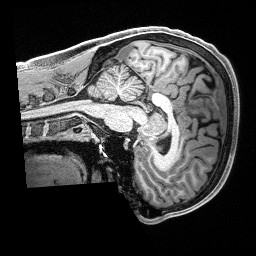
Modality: T1w
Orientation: sagittal
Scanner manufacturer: siemens
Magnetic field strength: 3 T
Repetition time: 2.4 s
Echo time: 0.00122 s